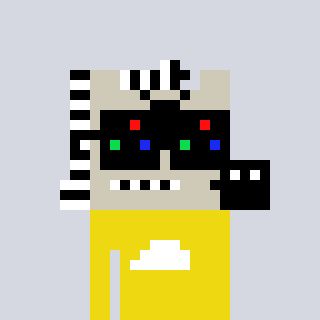
a pixel art character with square black sunglasses, a zebra-shaped head and a yellow-colored body on a cool background